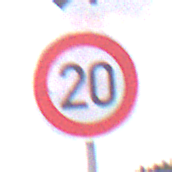
Verkehrszeichen: Geschwindigkeit20
Zusatzzeichen oben: Gegenverkehr
Umgebung: Outdoor, Nature
Tageszeit: Midday
Wetter: Overcast
Licht: Natural
Jahreszeit: NotSpecified
Kontrast: LowContrast